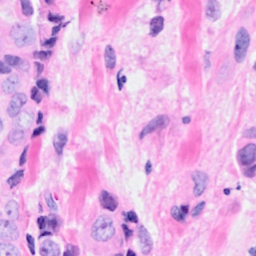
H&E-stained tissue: Breast